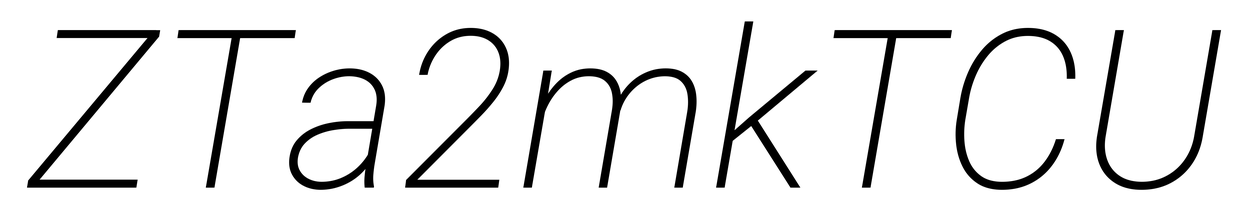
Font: Roboto-Italic_ExtraLight_Italic